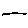
Label: line